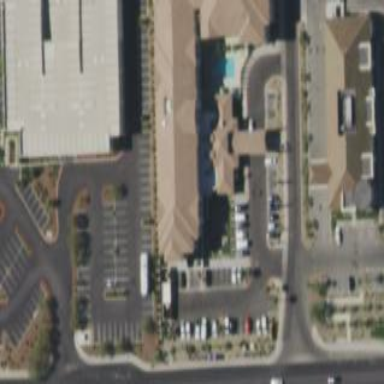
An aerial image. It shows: Hotel.